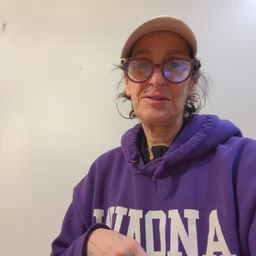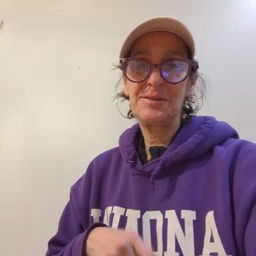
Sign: haveto